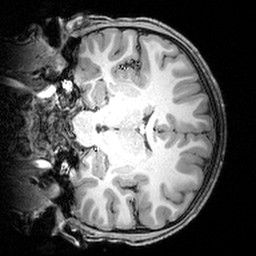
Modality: T1w
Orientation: coronal
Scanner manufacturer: siemens
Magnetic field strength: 3 T
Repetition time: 1.9 s
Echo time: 0.00397 s